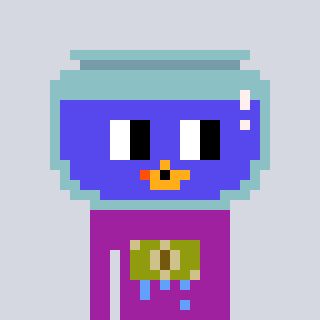
a pixel art character with square blue glasses, a goldfish-shaped head and a magenta-colored body on a cool background